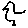
Label: bird